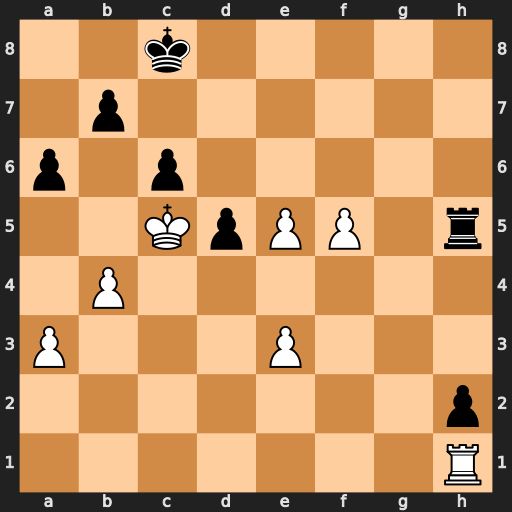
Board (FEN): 2k5/1p6/p1p5/2KpPP1r/1P6/P3P3/7p/7R
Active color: w
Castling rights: -
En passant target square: -
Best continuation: Kd6 Rxf5 Rxh2